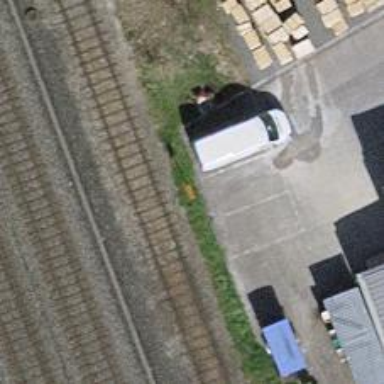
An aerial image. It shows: Pole with roof cover.